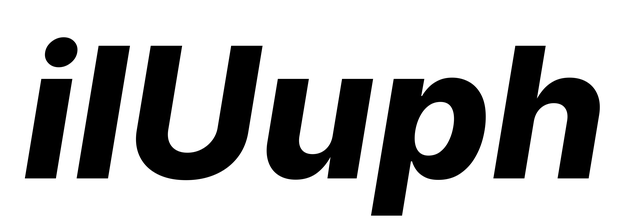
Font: Inter-Italic_ExtraBold_Italic